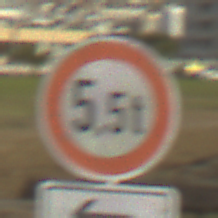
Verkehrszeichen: TatsaechlicheMasse
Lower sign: RichtungsangabeDurchPfeile2
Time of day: MorningAfternoon
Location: Outdoor (Suburban)
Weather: PartlyCloudy
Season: NotSpecified
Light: Natural